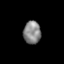
Tissue: lung
Cell type: T cells
Senescence score: 0.2341
Nuclear area (px): 390
Mean DAPI intensity: 134.015